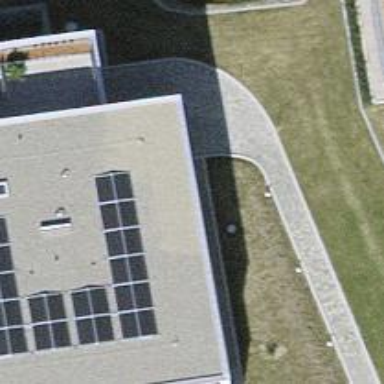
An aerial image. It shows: Solar photovoltaic panel generator.